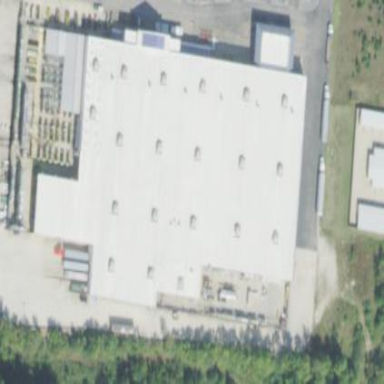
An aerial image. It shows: Commercial building.